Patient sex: M
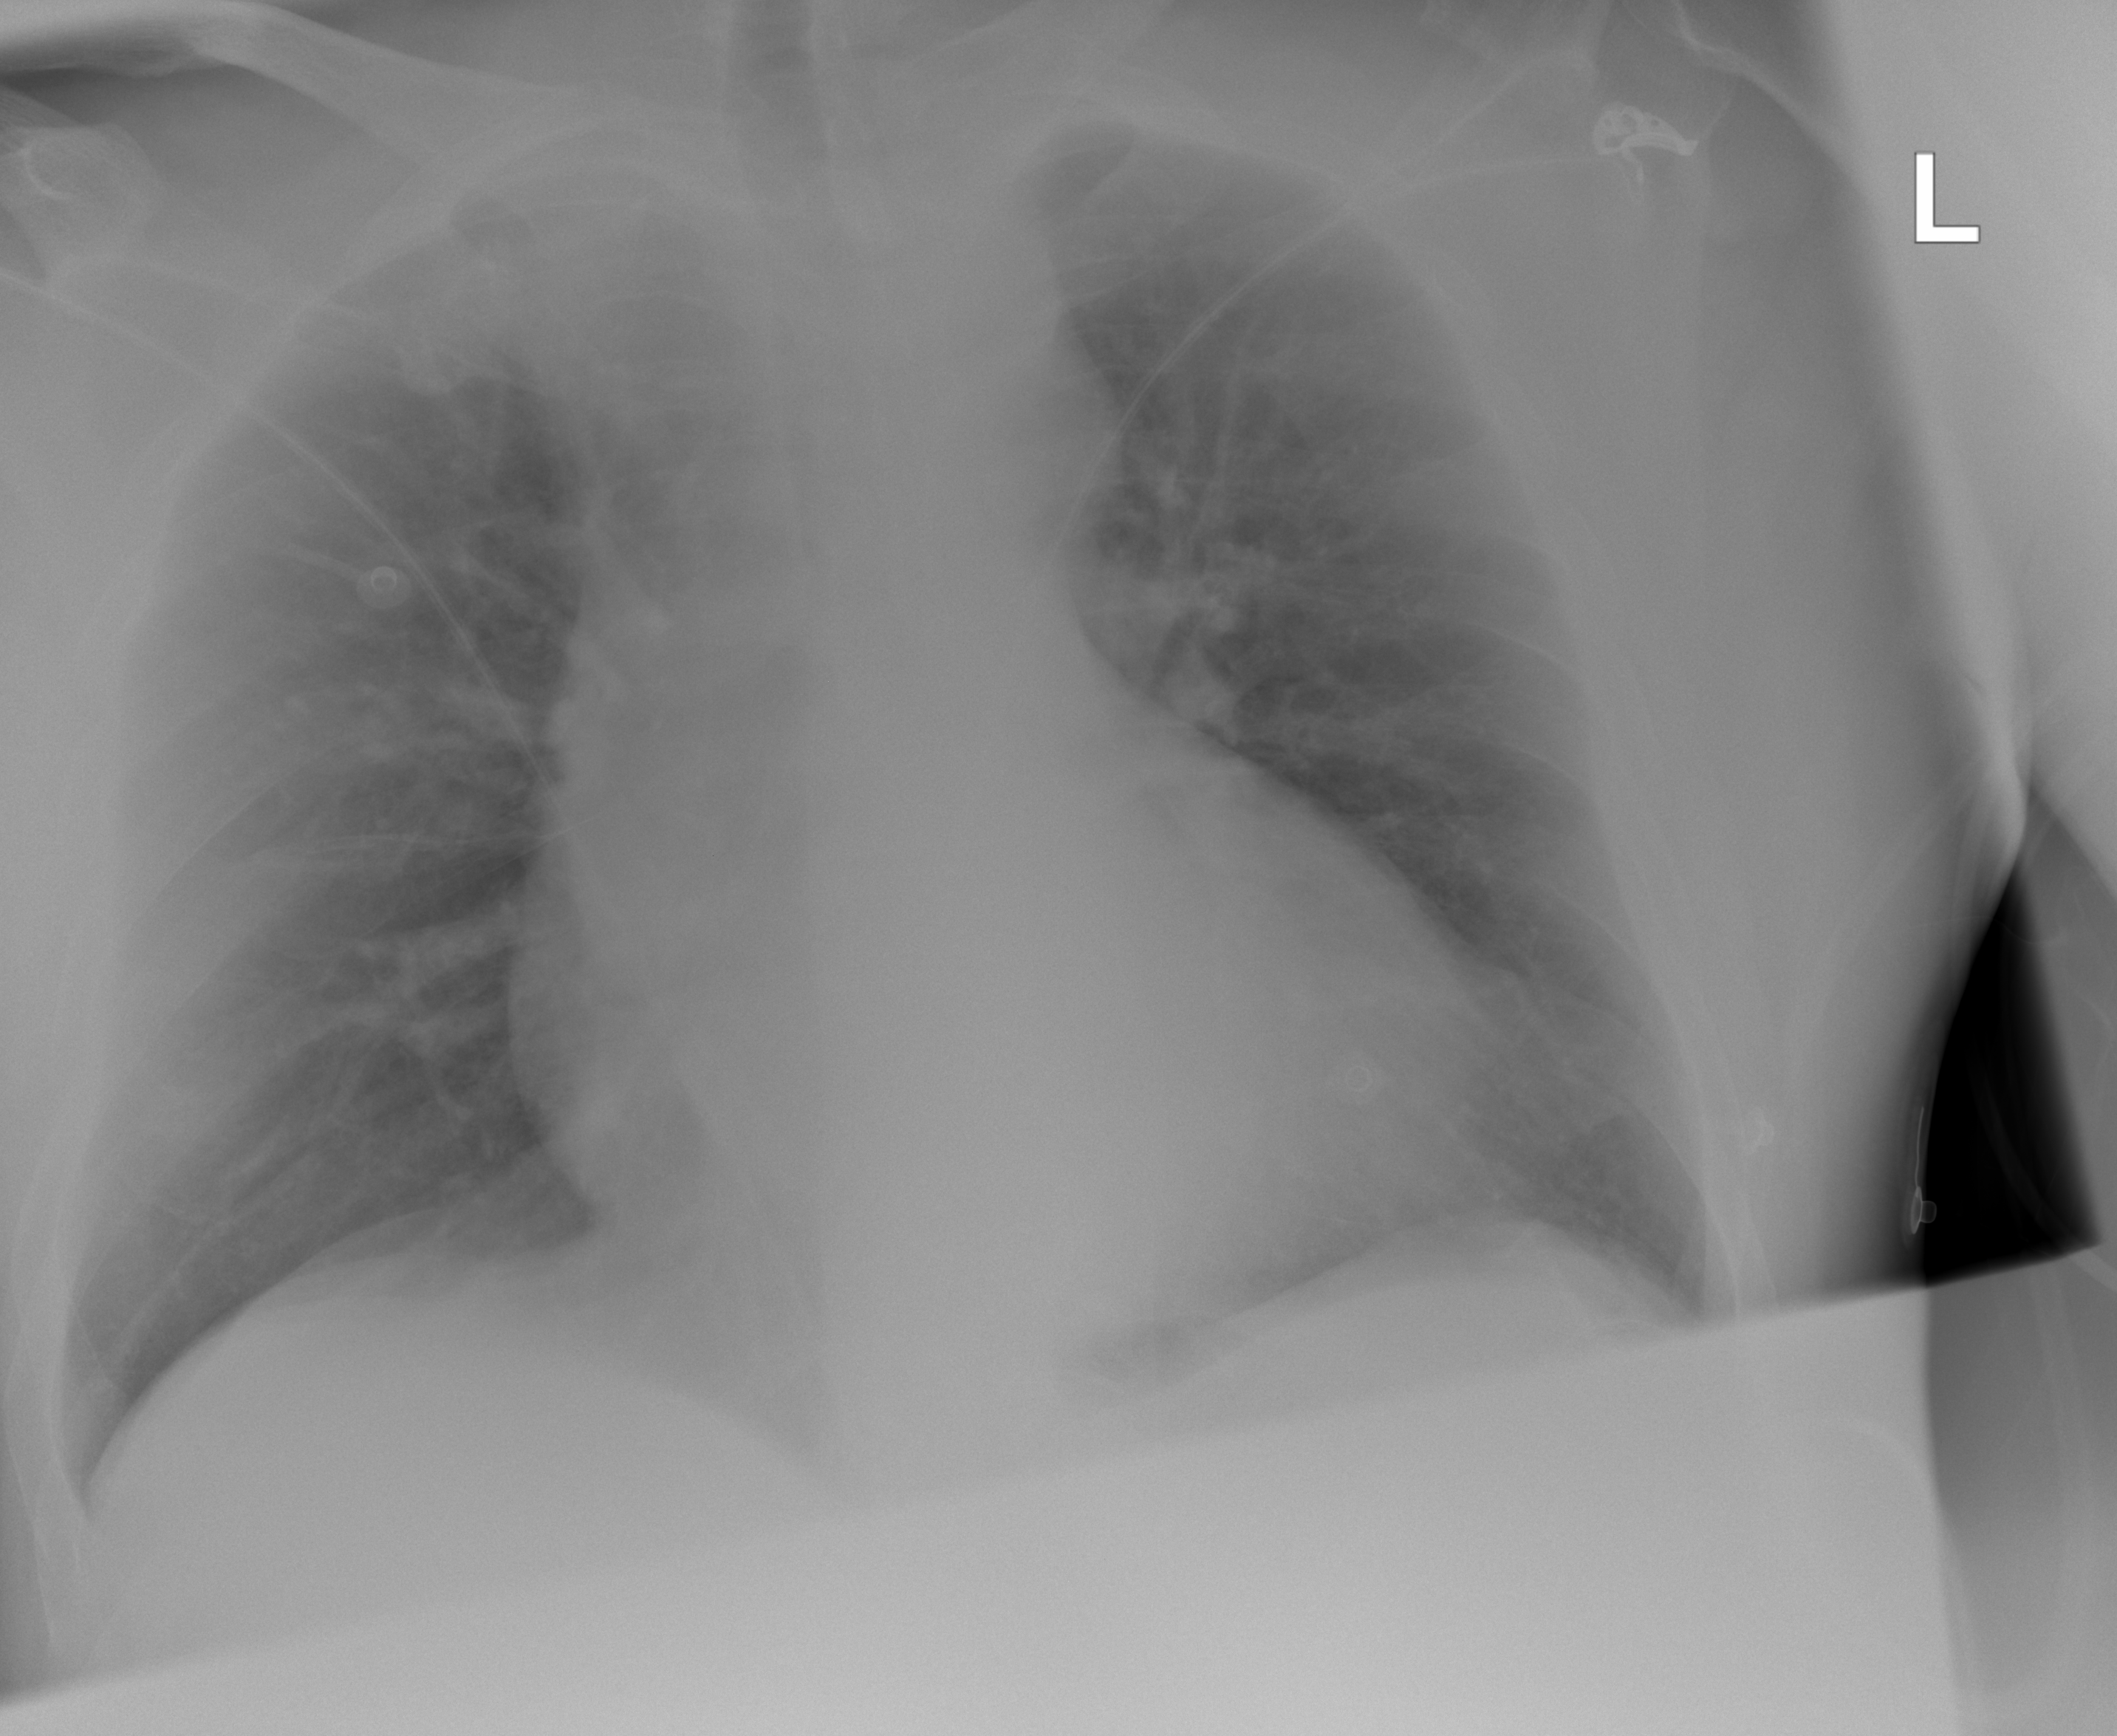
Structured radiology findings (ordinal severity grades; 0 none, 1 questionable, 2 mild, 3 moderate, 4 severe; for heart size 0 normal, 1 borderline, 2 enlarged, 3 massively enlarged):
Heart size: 2
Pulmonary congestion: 2
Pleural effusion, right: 0
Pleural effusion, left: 0
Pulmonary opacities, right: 0
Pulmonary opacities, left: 0
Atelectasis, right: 0
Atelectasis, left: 0